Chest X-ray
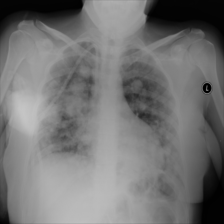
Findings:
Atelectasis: negative
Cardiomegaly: negative
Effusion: negative
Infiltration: negative
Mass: negative
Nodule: negative
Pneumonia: negative
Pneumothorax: negative
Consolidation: negative
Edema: negative
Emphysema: negative
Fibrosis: negative
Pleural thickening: negative
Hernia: negative